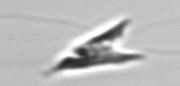
Label: Chrysochromulina_lanceolata